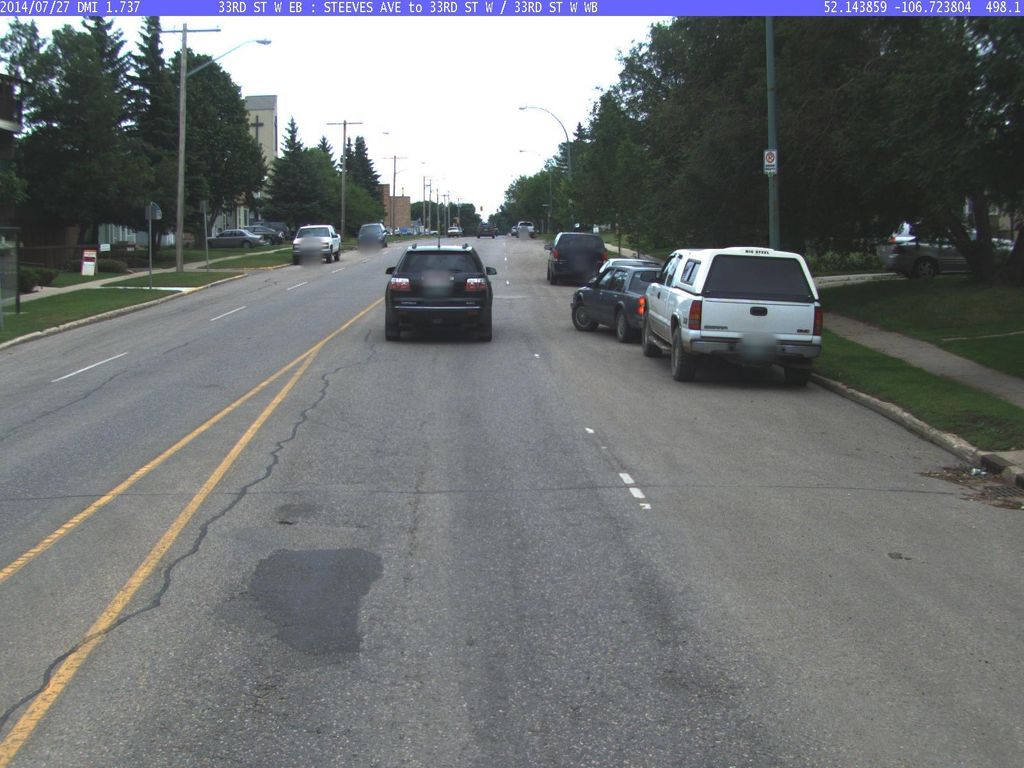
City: saskatoon